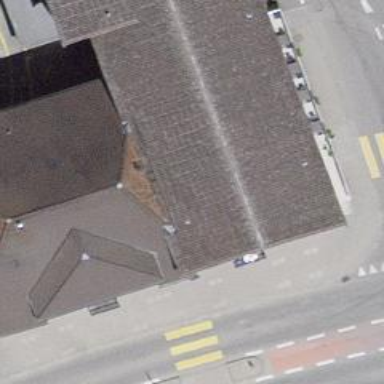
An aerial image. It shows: Restaurant.